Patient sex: M
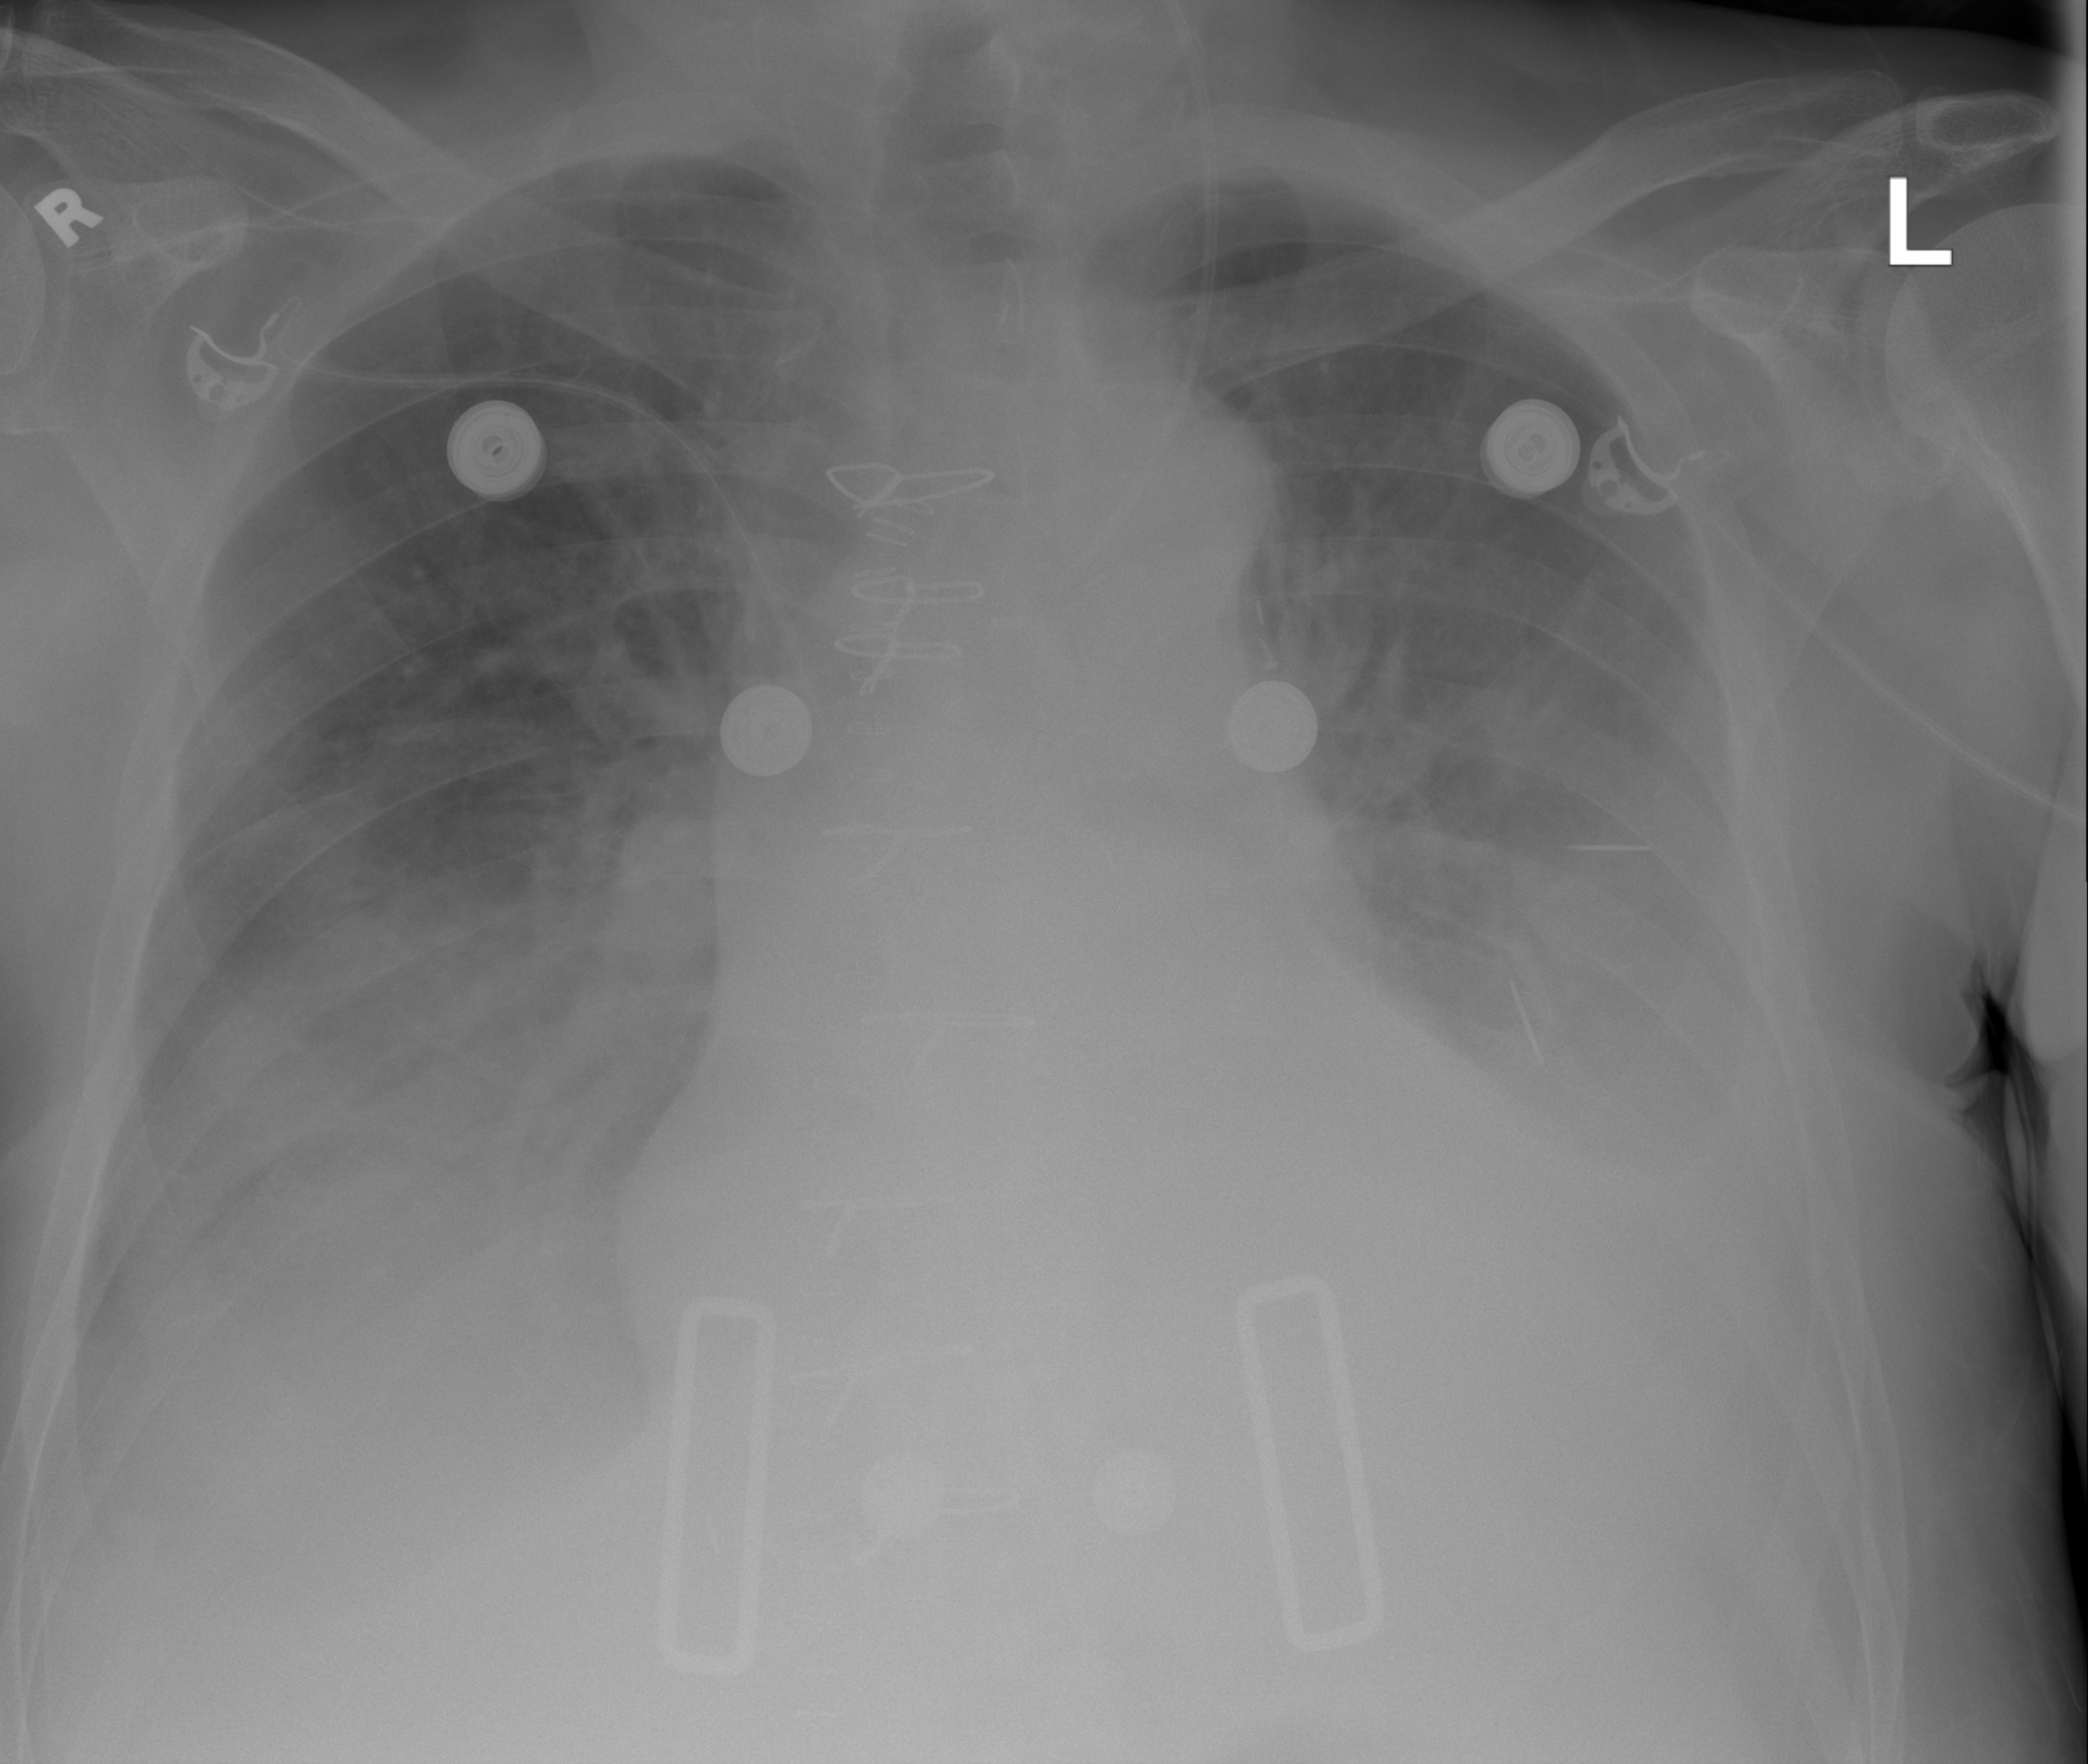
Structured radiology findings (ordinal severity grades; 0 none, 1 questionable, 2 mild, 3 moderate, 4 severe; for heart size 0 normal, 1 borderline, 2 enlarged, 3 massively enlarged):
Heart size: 2
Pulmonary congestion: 2
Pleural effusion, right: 2
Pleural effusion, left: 2
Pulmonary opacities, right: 0
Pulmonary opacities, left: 0
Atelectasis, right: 2
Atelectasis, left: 2